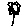
Label: flower